Question: I have a project that has one to many relationships. I am trying to update Core Data. I have Core Data

To add, and update I use the code
'''
NSManagedObjectContext *context = [self managedObjectContext];
if (self.contactdb) {
// Update existing device
[self.contactdb setValue:self.name.text forKey:@"name"];
//------------- ???? --------------------
} else {
// Create a new device
NSManagedObject *newDevice = [NSEntityDescription insertNewObjectForEntityForName:@"Name" inManagedObjectContext:context];
[newDevice setValue:self.name.text forKey:@"name"];
for (int i = 0 ; i< appDelegate.TimeOfReceipt.count; i++) {
NSManagedObject *timeinday = [NSEntityDescription insertNewObjectForEntityForName:@"Timeinday" inManagedObjectContext:context];
TimeCell *p1 = [appDelegate.TimeOfReceipt objectAtIndex:i];
[timeinday setValue:p1.dateOfTime forKey:@"timeinday"];
[timeinday setValue:[NSNumber numberWithInt:i] forKey:@"index"];
[timeinday setValue:newDevice forKey:@"name"];
}
}
NSError *error = nil;
// Save the object to persistent store
if (![context save:&error]) {
NSLog(@"Can't Save! %@ %@", error, [error localizedDescription]);
}
'''
How do I update Timeinday?
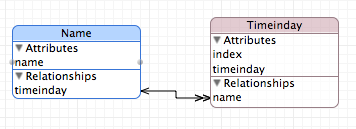
Answer: '''
NSManagedObjectContext *context = tvoi kontekst;
NSPredicate *pred = [NSPredicate predicateWithFormat:@"name.name like[cd] %@",@"Nuzhnyi name u Name"];
NSEntityDescription *ed = [NSEntityDescription entityForName:@"Timeindays" inManagedObjectContext:context];
NSFetchRequest *fetchRequest = [[NSFetchRequest alloc] init];
[fetchRequest setEntity:ed];
[fetchRequest setPredicate:pred];
fetchRequest.includesPropertyValues = NO;
fetchRequest.includesSubentities = NO;
NSError *error;
NSArray *items = [context executeFetchRequest:fetchRequest error:&error];
if (error) {
NSLog(@"Error requesting items from Core Data: %@", [error localizedDescription]);
}
for (NSManagedObject *managedObject in items) {
[context deleteObject:managedObject];
}
if (![context save:&error]) {
NSLog(@"Error deleting %@ - error:%@", ed, [error localizedDescription]);
}
'''
Ili prosto
'''
//Vyberi nuzhnyi Name, potom:
for (NSManagedObject *managedObject in name.timeinday) {
[context deleteObject:managedObject];
}
if (![context save:&error]) {
NSLog(@"Error deleting %@ - error:%@", ed, [error localizedDescription]);
}
'''